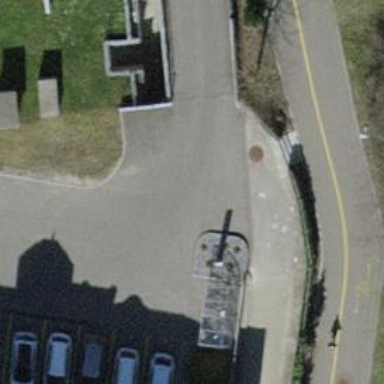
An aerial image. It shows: Metal steps on the road.